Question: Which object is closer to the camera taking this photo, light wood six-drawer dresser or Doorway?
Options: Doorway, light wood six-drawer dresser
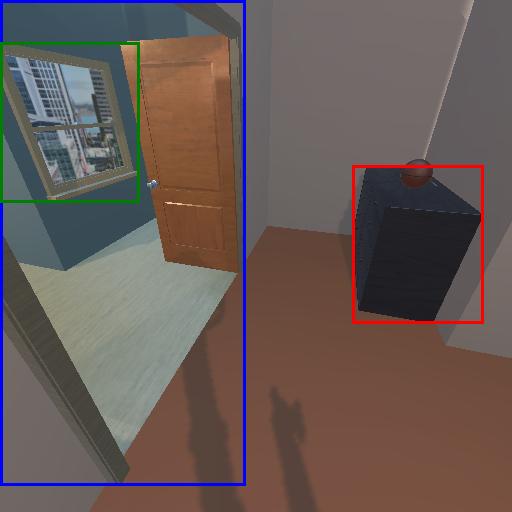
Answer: Doorway